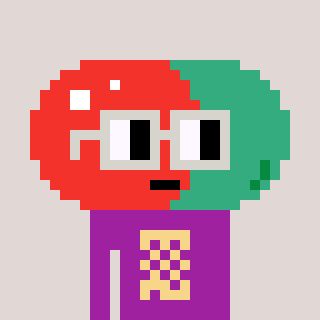
a pixel art character with square light gray glasses, a pill-shaped head and a magenta-colored body on a warm background